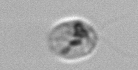
Label: Amoeba